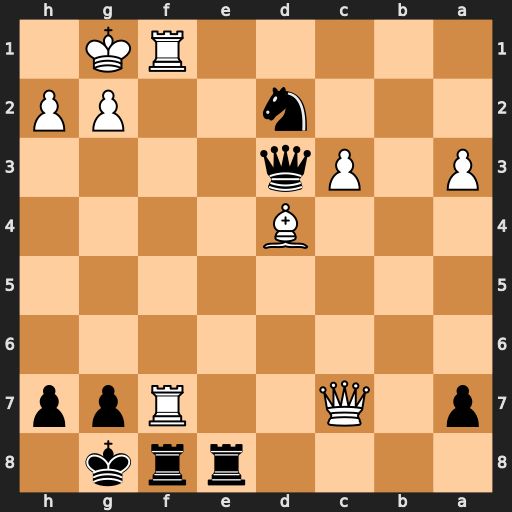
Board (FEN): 4rrk1/p1Q2Rpp/8/8/3B4/P1Pq4/3n2PP/5RK1
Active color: b
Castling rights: -
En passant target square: -
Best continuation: Qxf1+ Rxf1 Rxf1#